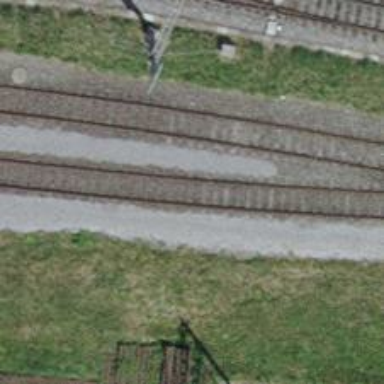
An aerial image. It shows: Single-track railway yard.